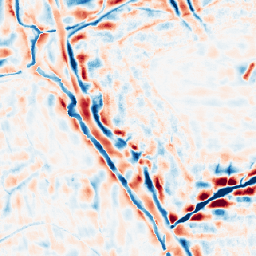
Category: wavelet
Decomposition family: wavelet_dwt
Decomposition parameters: wavelet: db4
level: 4
Upsampling method: area
Upsampling parameters: scale: 4
Upsampling scale: 4